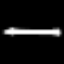
Label: pencil